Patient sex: M
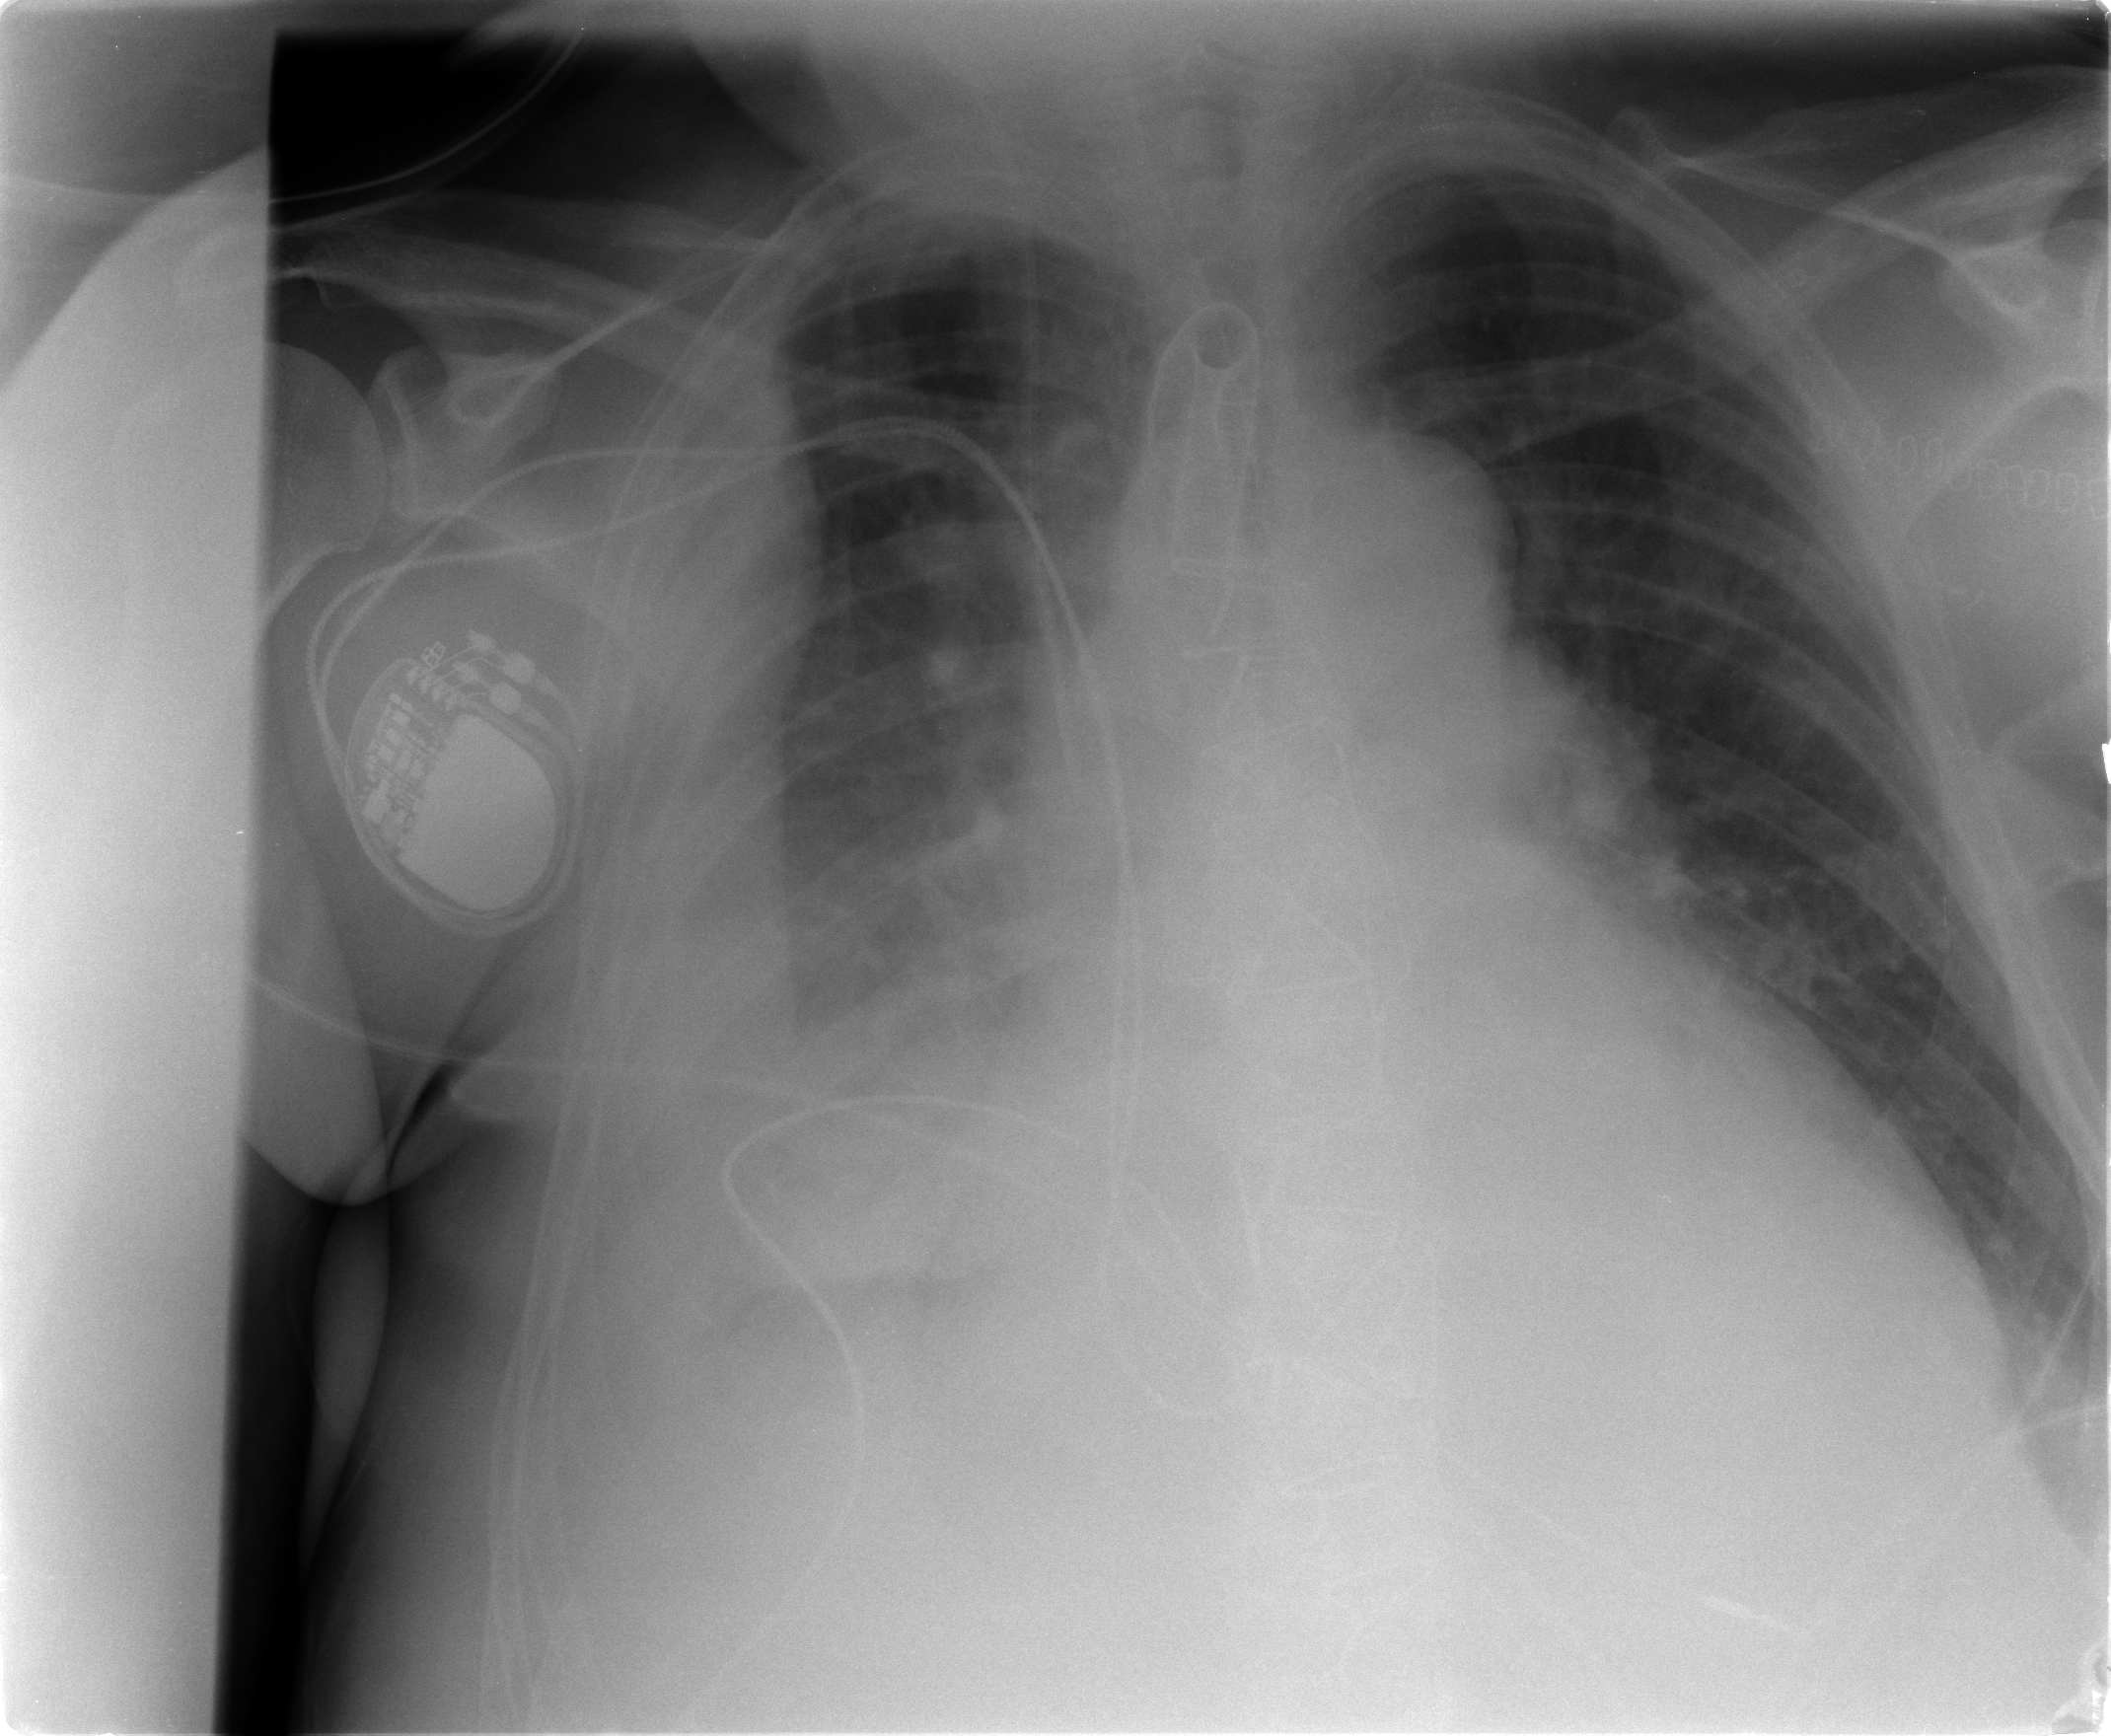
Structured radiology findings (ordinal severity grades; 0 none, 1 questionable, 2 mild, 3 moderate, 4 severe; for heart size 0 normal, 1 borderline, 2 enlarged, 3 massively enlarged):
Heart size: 2
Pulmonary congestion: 2
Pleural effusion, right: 3
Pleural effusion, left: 1
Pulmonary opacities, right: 2
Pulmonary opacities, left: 0
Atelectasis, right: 2
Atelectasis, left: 2